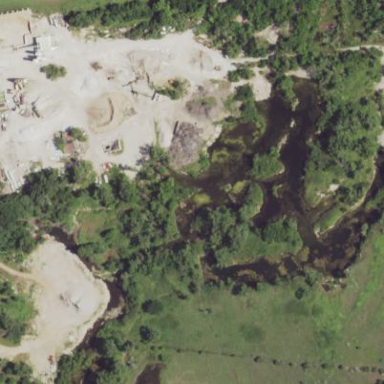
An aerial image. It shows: Quarry area.